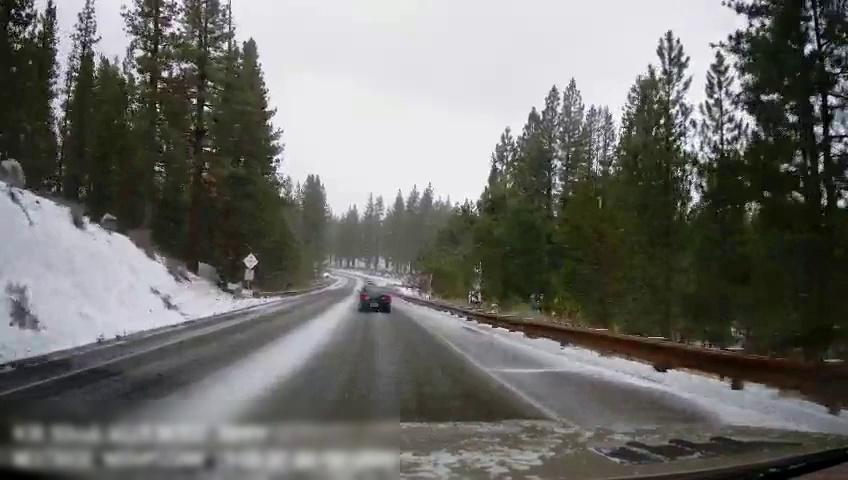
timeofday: Day
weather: Snowy
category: Drivable Space
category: Vehicles | Car
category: Lanes | Opposite Lane
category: Lanes | Current Lane